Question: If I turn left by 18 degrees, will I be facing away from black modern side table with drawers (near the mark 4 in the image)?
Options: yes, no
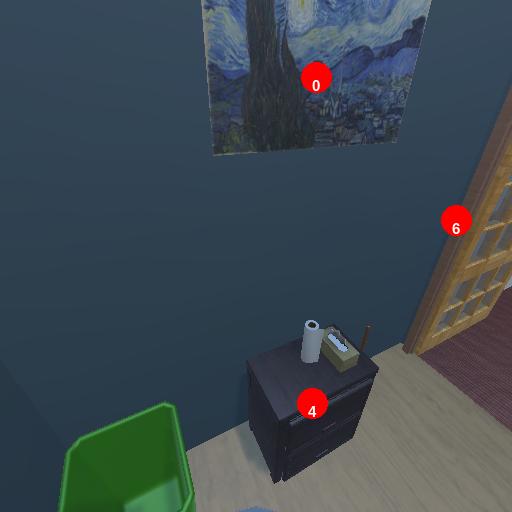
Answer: yes